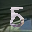
Label: 5